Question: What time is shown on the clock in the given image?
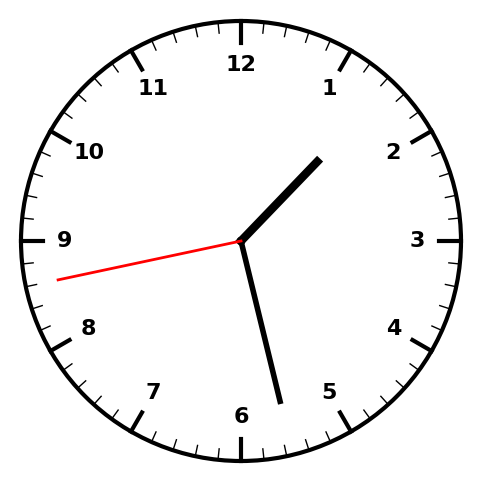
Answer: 01:27:43